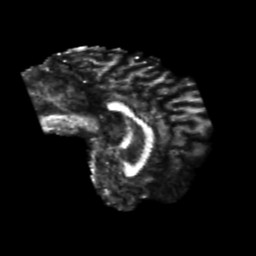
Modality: FA
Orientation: sagittal
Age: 26
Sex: male
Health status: healthy
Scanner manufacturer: philips
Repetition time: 7.39 s
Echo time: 0.08599 s